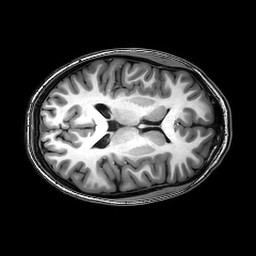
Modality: T1w
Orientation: axial
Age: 19
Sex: female
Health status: healthy
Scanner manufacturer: philips
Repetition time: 0.008167 s
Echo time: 0.00373 s